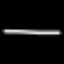
Label: line